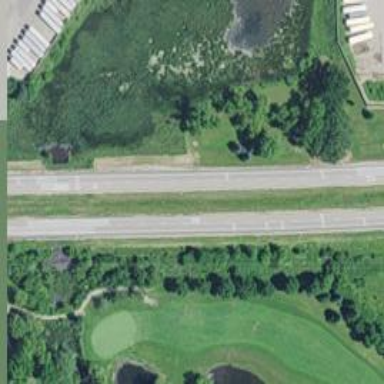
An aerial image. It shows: This image shows trunk highway that functions as expressway.